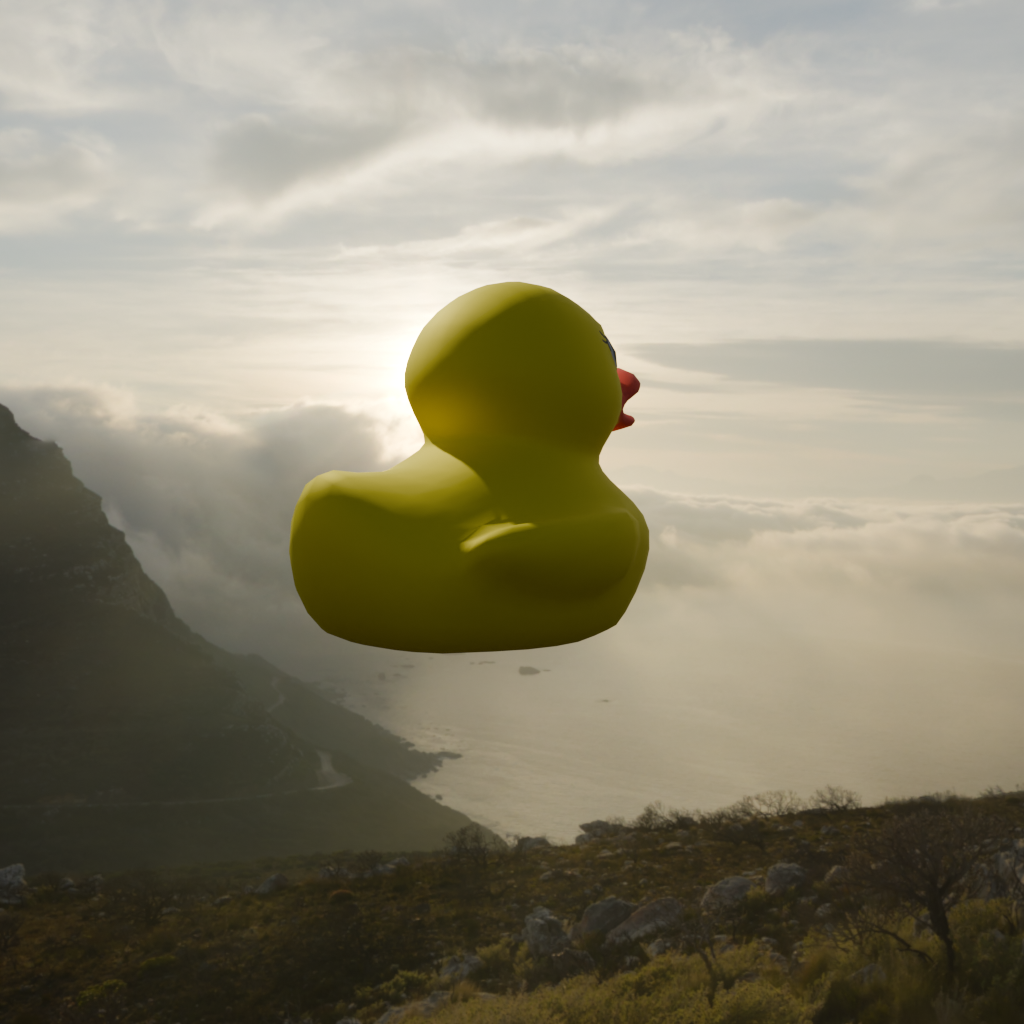
an image of a yellow rubber duck seen from <back_right> in a golden sunset over rocky mountains.